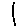
Label: line